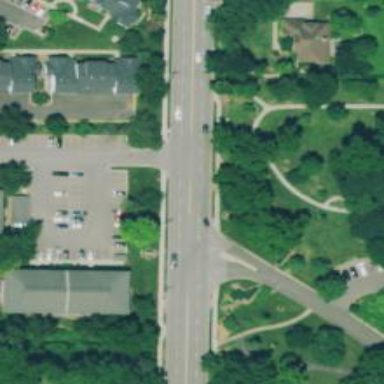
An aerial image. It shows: Solid stop line on the road marking.